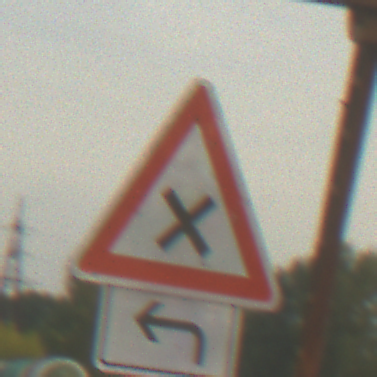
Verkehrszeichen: KreuzungOderEinmuendung
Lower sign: RichtungsangabeDurchPfeile2
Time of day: SunriseSunset
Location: Outdoor (Suburban)
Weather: PartlyCloudy
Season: NotSpecified
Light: Natural